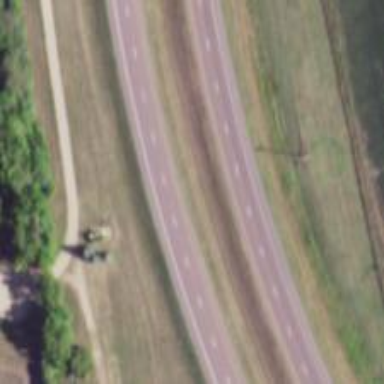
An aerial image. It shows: This image shows trunk highway that functions as expressway.